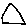
Label: triangle